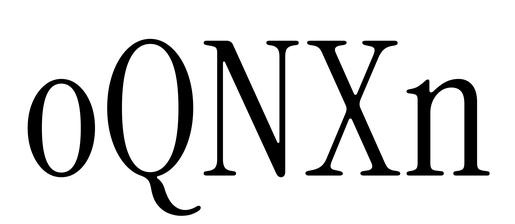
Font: InstrumentSerif-Regular